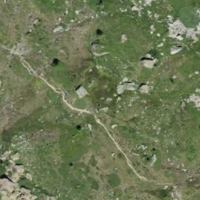
EUNIS habitat code: 26
Species observed at this site:
Micranthes stellaris
Huperzia selago